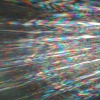
Label: sunburn